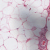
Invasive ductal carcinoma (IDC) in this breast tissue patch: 0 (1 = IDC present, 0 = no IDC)